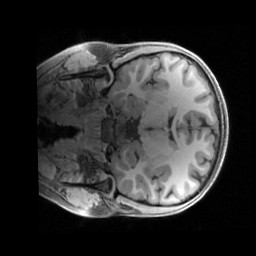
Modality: T1w
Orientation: coronal